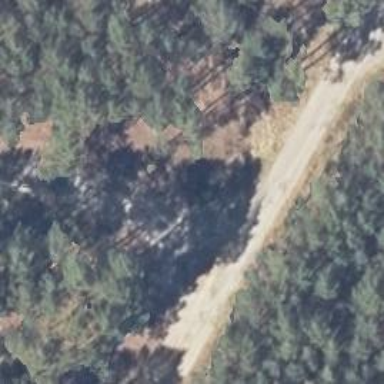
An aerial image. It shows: Unclassified road with pebblestone surface.